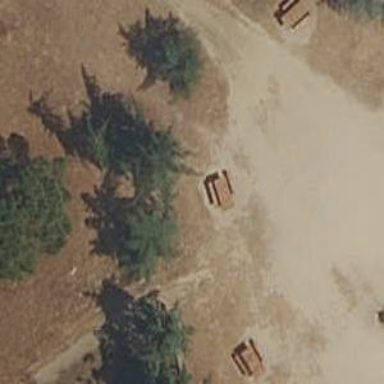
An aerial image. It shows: Picnic table located in leisure land area.